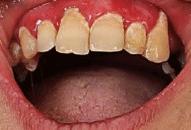
Condition: Gingivitis